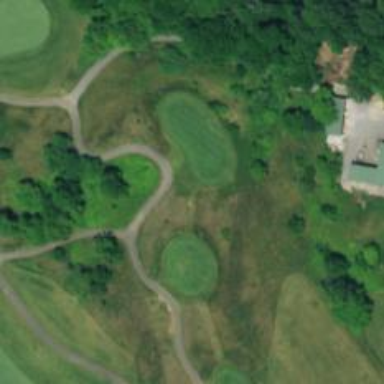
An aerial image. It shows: Path for both roads and golfers.